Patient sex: F
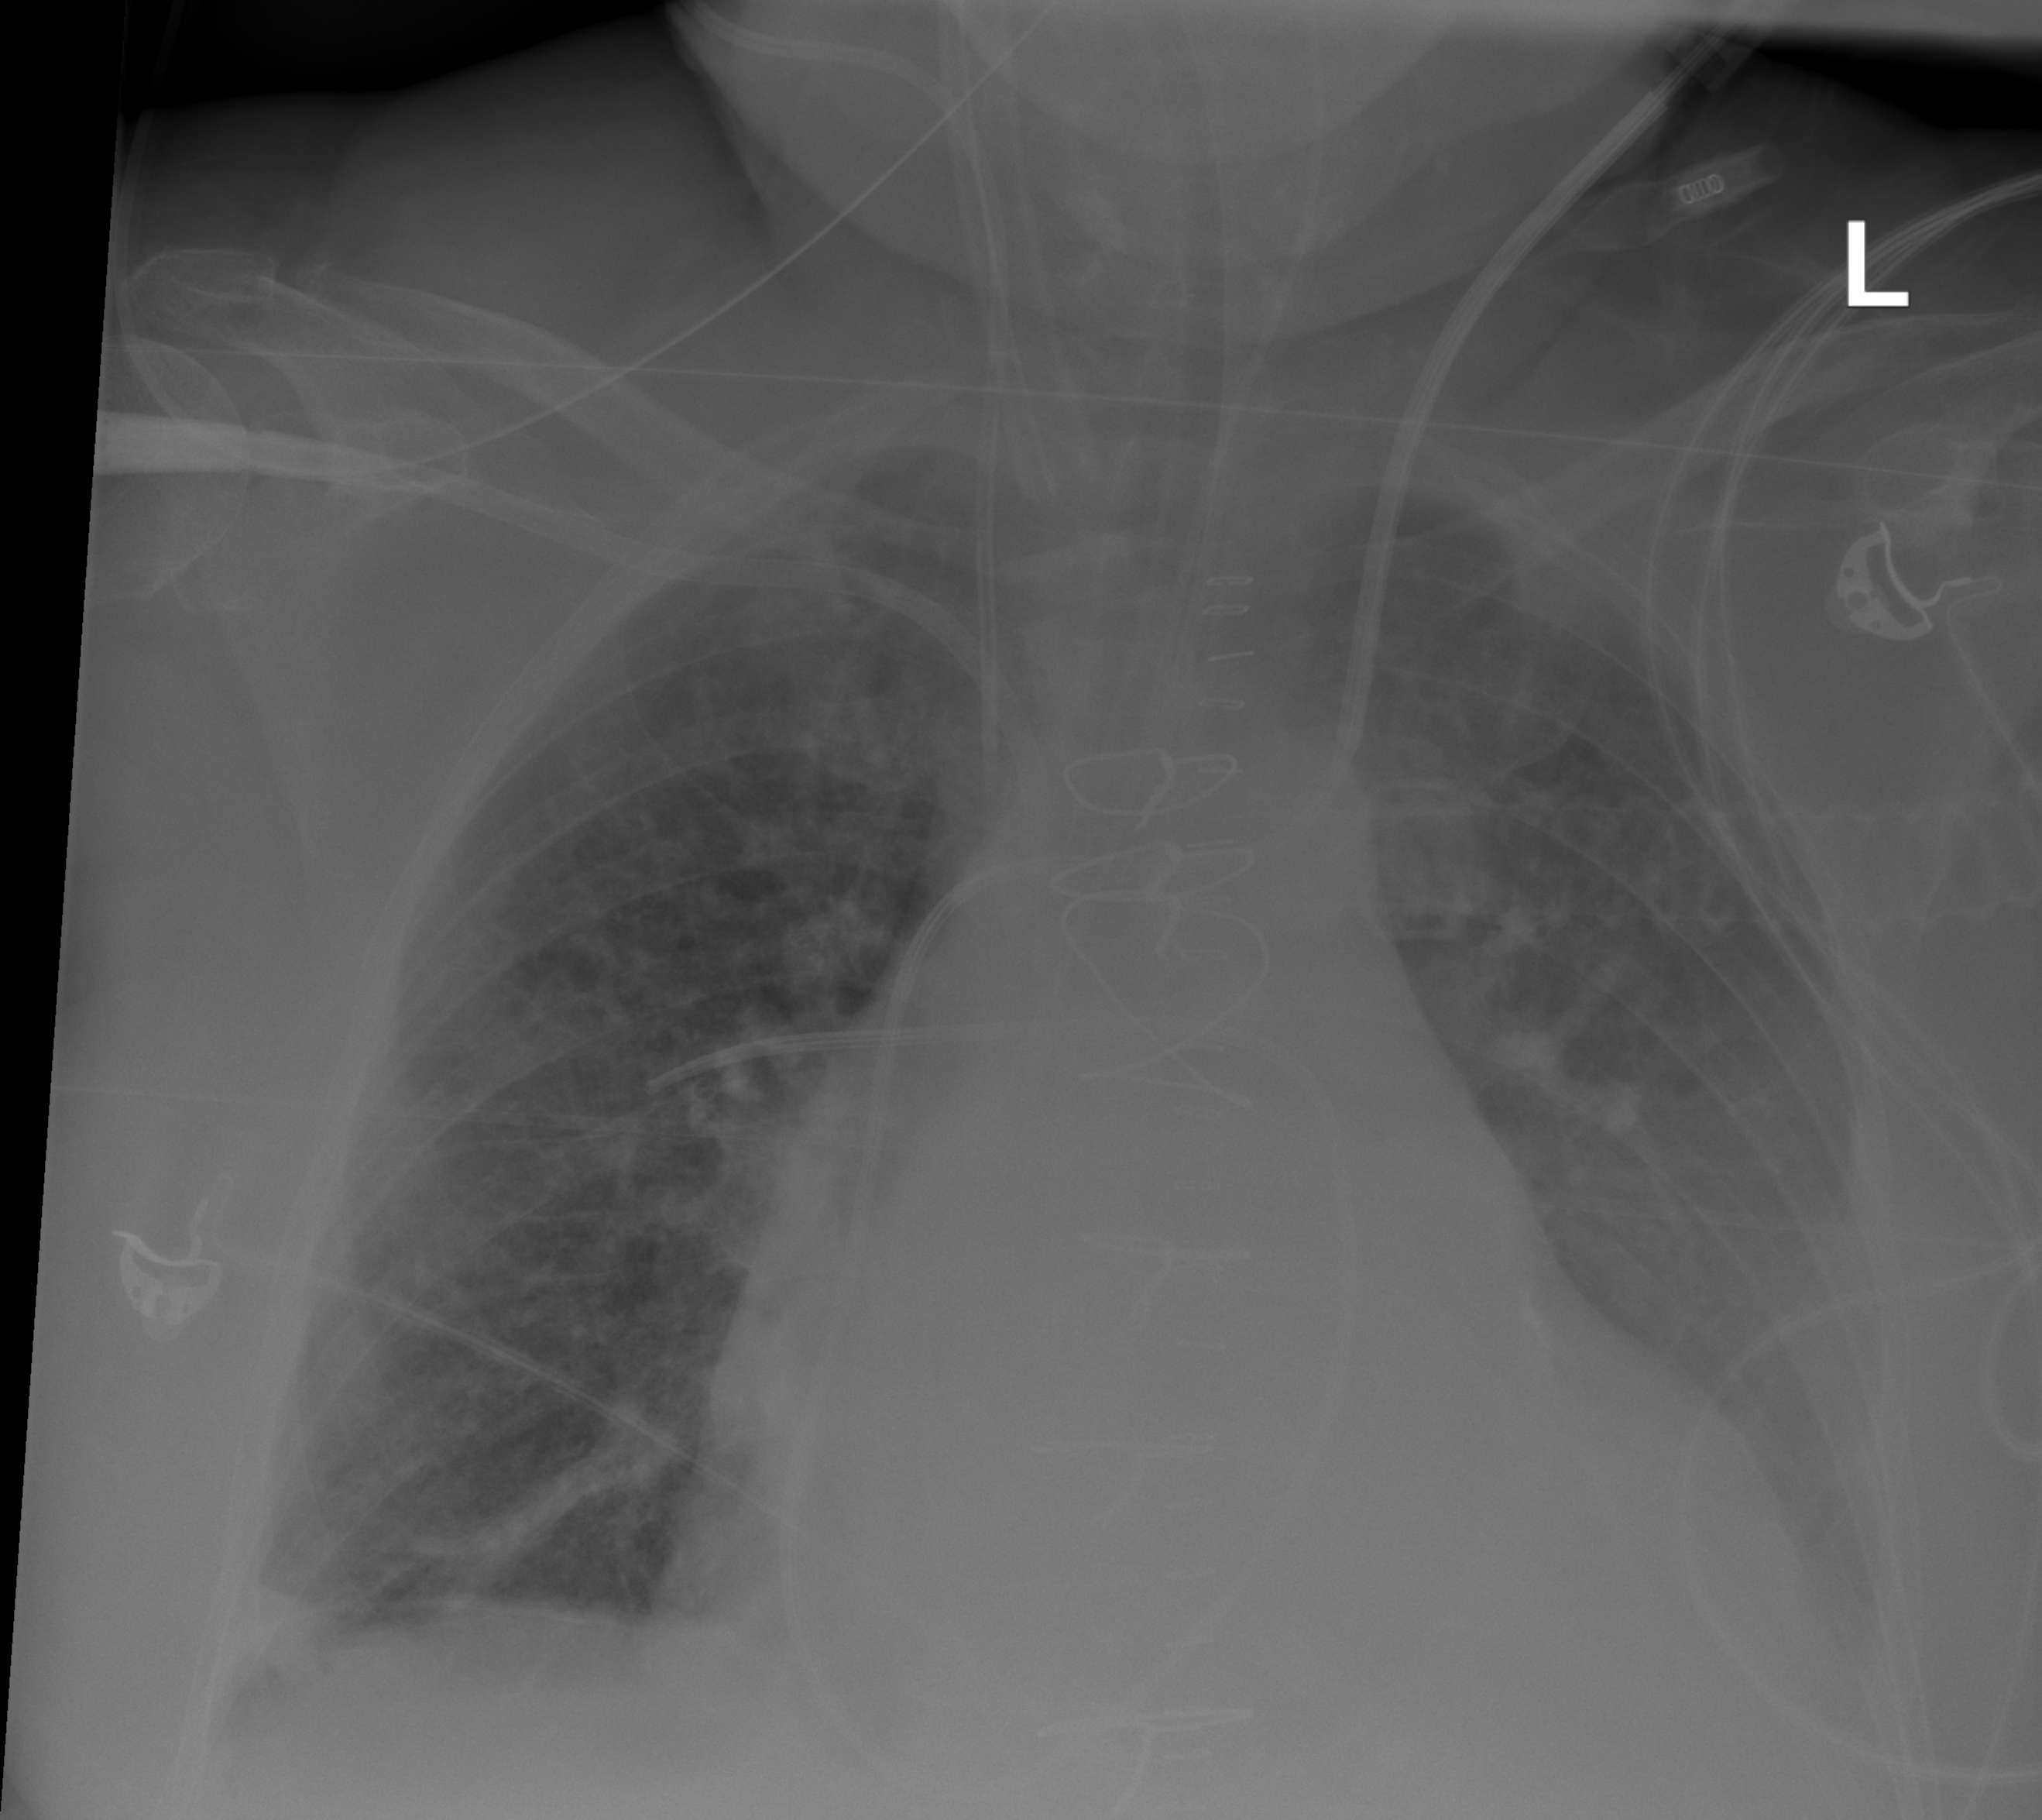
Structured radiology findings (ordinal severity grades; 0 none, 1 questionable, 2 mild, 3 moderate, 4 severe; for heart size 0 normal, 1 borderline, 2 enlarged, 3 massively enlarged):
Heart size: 2
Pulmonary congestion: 2
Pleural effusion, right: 2
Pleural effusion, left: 2
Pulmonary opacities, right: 2
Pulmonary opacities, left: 1
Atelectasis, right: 2
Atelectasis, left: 2